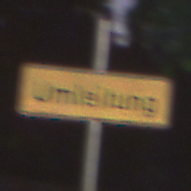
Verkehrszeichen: Umleitungsankuendigung
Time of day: Night
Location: Outdoor (Suburban)
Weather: PartlyCloudy
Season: NotSpecified
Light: Artificial